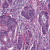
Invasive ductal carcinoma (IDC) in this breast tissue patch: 1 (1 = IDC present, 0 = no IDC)